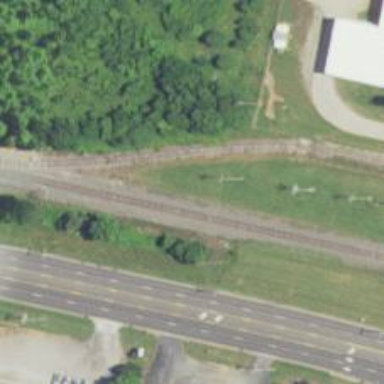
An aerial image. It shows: Railway spur service.